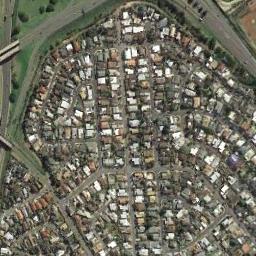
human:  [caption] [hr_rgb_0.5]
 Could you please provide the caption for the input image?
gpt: A dense residential area with a vast array of houses arranged neatly is surrounded by some roads .

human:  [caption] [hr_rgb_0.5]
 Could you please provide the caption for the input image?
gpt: The residential area is off the highway .

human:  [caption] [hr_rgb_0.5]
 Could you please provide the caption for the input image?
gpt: In compactly populated areas there are densely arranged houses and trees of different sizes and shapes .

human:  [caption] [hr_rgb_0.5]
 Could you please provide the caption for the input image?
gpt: The dense residential is next to the road and grass working as decoration.

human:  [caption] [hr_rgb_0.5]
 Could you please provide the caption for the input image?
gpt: There are many buildings of different colors on dense residential area .